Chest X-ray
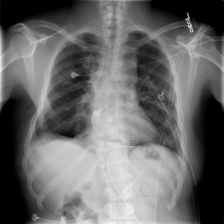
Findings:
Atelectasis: negative
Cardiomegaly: negative
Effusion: negative
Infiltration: negative
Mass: negative
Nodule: negative
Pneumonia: negative
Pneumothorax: negative
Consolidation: negative
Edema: negative
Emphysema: negative
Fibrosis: negative
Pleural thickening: negative
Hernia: negative